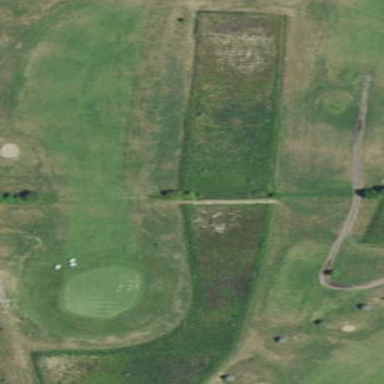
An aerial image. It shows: Grassy area designated as golf fairway.